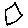
Label: hexagon